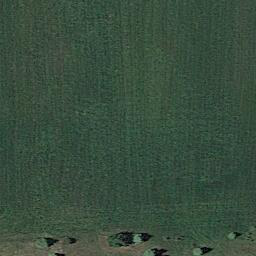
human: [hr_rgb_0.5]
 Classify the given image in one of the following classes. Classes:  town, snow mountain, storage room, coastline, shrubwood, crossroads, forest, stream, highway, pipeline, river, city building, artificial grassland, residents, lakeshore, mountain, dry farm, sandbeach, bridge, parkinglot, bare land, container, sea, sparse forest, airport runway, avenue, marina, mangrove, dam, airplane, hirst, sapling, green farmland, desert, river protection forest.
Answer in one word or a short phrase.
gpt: artificial grassland